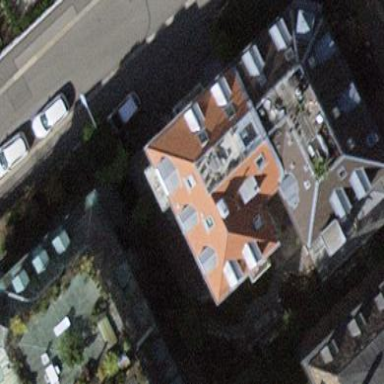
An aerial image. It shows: Building with half-hipped roof shape.